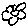
Label: flower